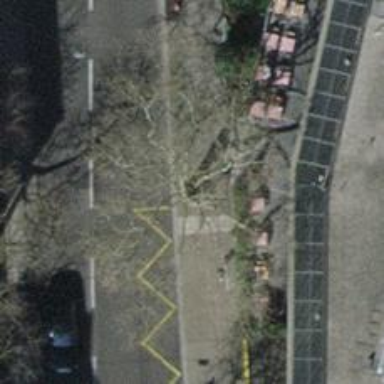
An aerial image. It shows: Avenue of trees.